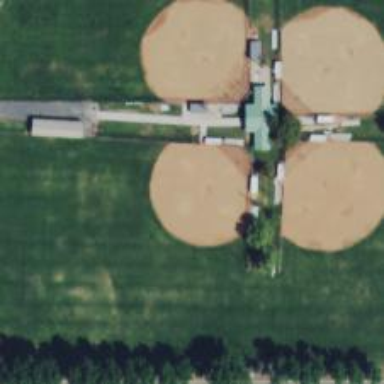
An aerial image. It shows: Softball pitch for leisure land activities.